Question: I'm trying to fit a div with position: fixed inside another div and next to another one
'''
<div class="container">
<div class="fixeddiv"></div>
<div class="contentdiv"></div>
</div>
'''
My container div have a width of 1300px and should be in the middle of the paeg (margin auto)
The fixed div should be on the left side inside the container but shouldn't move when scrolling to read the bottom of the content div
I have try around with position: fixed but it always ends up on the left side and not in the middle of the page.
To illustrate what i had like i have make this picture:

Can i have suggestions how i can make this work please. My thougths are going away from position fixed and try to solve it with javascript but i had like to do it without js.
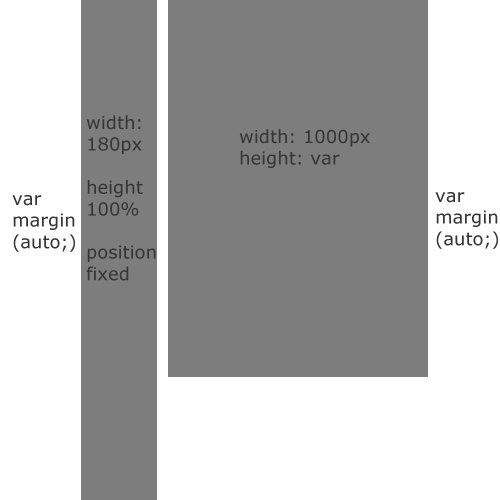
Answer: - 'fixed''div''top:0''bottom:0''overflow-y:scroll'- 'div''margin-left''fixed''div'
'''
* {
margin: 0;
padding: 0;
}
.container {
margin: 0 auto;
width: 400px;
border: 1px solid red;
}
.fixeddiv {
position: fixed;
top: 0;
bottom: 0;
width: 100px;
background: blue;
overflow-y: scroll;
}
.contentdiv {
margin: 0 0 0 120px;
border:2px solid green;
}
'''
'''
<div class="container">
<div class="fixeddiv">
<h1>fixed div</h1>
<p>Sed mollis, eros et ultrices tempus, mauris ipsum aliquam libero, non adipiscing dolor urna a orci. Nullam tincidunt adipiscing enim. Nunc interdum lacus sit amet orci. In ac felis quis tortor malesuada pretium.</p>
<p>Sed mollis, eros et ultrices tempus, mauris ipsum aliquam libero, non adipiscing dolor urna a orci. Nullam tincidunt adipiscing enim. Nunc interdum lacus sit amet orci. In ac felis quis tortor malesuada pretium.</p>
<p>Sed mollis, eros et ultrices tempus, mauris ipsum aliquam libero, non adipiscing dolor urna a orci. Nullam tincidunt adipiscing enim. Nunc interdum lacus sit amet orci. In ac felis quis tortor malesuada pretium.</p>
<p>Sed mollis, eros et ultrices tempus, mauris ipsum aliquam libero, non adipiscing dolor urna a orci. Nullam tincidunt adipiscing enim. Nunc interdum lacus sit amet orci. In ac felis quis tortor malesuada pretium.</p>
<p>Sed mollis, eros et ultrices tempus, mauris ipsum aliquam libero, non adipiscing dolor urna a orci. Nullam tincidunt adipiscing enim. Nunc interdum lacus sit amet orci. In ac felis quis tortor malesuada pretium.</p>
<p>Sed mollis, eros et ultrices tempus, mauris ipsum aliquam libero, non adipiscing dolor urna a orci. Nullam tincidunt adipiscing enim. Nunc interdum lacus sit amet orci. In ac felis quis tortor malesuada pretium.</p>
<p>Sed mollis, eros et ultrices tempus, mauris ipsum aliquam libero, non adipiscing dolor urna a orci. Nullam tincidunt adipiscing enim. Nunc interdum lacus sit amet orci. In ac felis quis tortor malesuada pretium.</p>
<p>Sed mollis, eros et ultrices tempus, mauris ipsum aliquam libero, non adipiscing dolor urna a orci. Nullam tincidunt adipiscing enim. Nunc interdum lacus sit amet orci. In ac felis quis tortor malesuada pretium.</p>
<p>Sed mollis, eros et ultrices tempus, mauris ipsum aliquam libero, non adipiscing dolor urna a orci. Nullam tincidunt adipiscing enim. Nunc interdum lacus sit amet orci. In ac felis quis tortor malesuada pretium.</p>
<p>Sed mollis, eros et ultrices tempus, mauris ipsum aliquam libero, non adipiscing dolor urna a orci. Nullam tincidunt adipiscing enim. Nunc interdum lacus sit amet orci. In ac felis quis tortor malesuada pretium.</p>
<p>Sed mollis, eros et ultrices tempus, mauris ipsum aliquam libero, non adipiscing dolor urna a orci. Nullam tincidunt adipiscing enim. Nunc interdum lacus sit amet orci. In ac felis quis tortor malesuada pretium.</p>
<p>Sed mollis, eros et ultrices tempus, mauris ipsum aliquam libero, non adipiscing dolor urna a orci. Nullam tincidunt adipiscing enim. Nunc interdum lacus sit amet orci. In ac felis quis tortor malesuada pretium.</p>
<p>Sed mollis, eros et ultrices tempus, mauris ipsum aliquam libero, non adipiscing dolor urna a orci. Nullam tincidunt adipiscing enim. Nunc interdum lacus sit amet orci. In ac felis quis tortor malesuada pretium.</p>
<p>Sed mollis, eros et ultrices tempus, mauris ipsum aliquam libero, non adipiscing dolor urna a orci. Nullam tincidunt adipiscing enim. Nunc interdum lacus sit amet orci. In ac felis quis tortor malesuada pretium.</p>
<p>Sed mollis, eros et ultrices tempus, mauris ipsum aliquam libero, non adipiscing dolor urna a orci. Nullam tincidunt adipiscing enim. Nunc interdum lacus sit amet orci. In ac felis quis tortor malesuada pretium.</p>
<p>Sed mollis, eros et ultrices tempus, mauris ipsum aliquam libero, non adipiscing dolor urna a orci. Nullam tincidunt adipiscing enim. Nunc interdum lacus sit amet orci. In ac felis quis tortor malesuada pretium.</p>
<p>Sed mollis, eros et ultrices tempus, mauris ipsum aliquam libero, non adipiscing dolor urna a orci. Nullam tincidunt adipiscing enim. Nunc interdum lacus sit amet orci. In ac felis quis tortor malesuada pretium.</p>
<p>Sed mollis, eros et ultrices tempus, mauris ipsum aliquam libero, non adipiscing dolor urna a orci. Nullam tincidunt adipiscing enim. Nunc interdum lacus sit amet orci. In ac felis quis tortor malesuada pretium.</p>
<p>Sed mollis, eros et ultrices tempus, mauris ipsum aliquam libero, non adipiscing dolor urna a orci. Nullam tincidunt adipiscing enim. Nunc interdum lacus sit amet orci. In ac felis quis tortor malesuada pretium.</p>
<p>Sed mollis, eros et ultrices tempus, mauris ipsum aliquam libero, non adipiscing dolor urna a orci. Nullam tincidunt adipiscing enim. Nunc interdum lacus sit amet orci. In ac felis quis tortor malesuada pretium.</p>
<p>Sed mollis, eros et ultrices tempus, mauris ipsum aliquam libero, non adipiscing dolor urna a orci. Nullam tincidunt adipiscing enim. Nunc interdum lacus sit amet orci. In ac felis quis tortor malesuada pretium.</p>
<p>Sed mollis, eros et ultrices tempus, mauris ipsum aliquam libero, non adipiscing dolor urna a orci. Nullam tincidunt adipiscing enim. Nunc interdum lacus sit amet orci. In ac felis quis tortor malesuada pretium.</p>
<p>Sed mollis, eros et ultrices tempus, mauris ipsum aliquam libero, non adipiscing dolor urna a orci. Nullam tincidunt adipiscing enim. Nunc interdum lacus sit amet orci. In ac felis quis tortor malesuada pretium.</p>
<p>Sed mollis, eros et ultrices tempus, mauris ipsum aliquam libero, non adipiscing dolor urna a orci. Nullam tincidunt adipiscing enim. Nunc interdum lacus sit amet orci. In ac felis quis tortor malesuada pretium.</p>
<p>Sed mollis, eros et ultrices tempus, mauris ipsum aliquam libero, non adipiscing dolor urna a orci. Nullam tincidunt adipiscing enim. Nunc interdum lacus sit amet orci. In ac felis quis tortor malesuada pretium.</p>
<p>Sed mollis, eros et ultrices tempus, mauris ipsum aliquam libero, non adipiscing dolor urna a orci. Nullam tincidunt adipiscing enim. Nunc interdum lacus sit amet orci. In ac felis quis tortor malesuada pretium.</p>
<p>Sed mollis, eros et ultrices tempus, mauris ipsum aliquam libero, non adipiscing dolor urna a orci. Nullam tincidunt adipiscing enim. Nunc interdum lacus sit amet orci. In ac felis quis tortor malesuada pretium.</p>
<p>Sed mollis, eros et ultrices tempus, mauris ipsum aliquam libero, non adipiscing dolor urna a orci. Nullam tincidunt adipiscing enim. Nunc interdum lacus sit amet orci. In ac felis quis tortor malesuada pretium.</p>
<p>Sed mollis, eros et ultrices tempus, mauris ipsum aliquam libero, non adipiscing dolor urna a orci. Nullam tincidunt adipiscing enim. Nunc interdum lacus sit amet orci. In ac felis quis tortor malesuada pretium.</p>
</div>
<div class="contentdiv">
<h1>width auto content</h1>
<p>Sed mollis, eros et ultrices tempus, mauris ipsum aliquam libero, non adipiscing dolor urna a orci. Nullam tincidunt adipiscing enim. Nunc interdum lacus sit amet orci. In ac felis quis tortor malesuada pretium.</p>
<p>Sed mollis, eros et ultrices tempus, mauris ipsum aliquam libero, non adipiscing dolor urna a orci. Nullam tincidunt adipiscing enim. Nunc interdum lacus sit amet orci. In ac felis quis tortor malesuada pretium.</p>
<p>Sed mollis, eros et ultrices tempus, mauris ipsum aliquam libero, non adipiscing dolor urna a orci. Nullam tincidunt adipiscing enim. Nunc interdum lacus sit amet orci. In ac felis quis tortor malesuada pretium.</p>
<p>Sed mollis, eros et ultrices tempus, mauris ipsum aliquam libero, non adipiscing dolor urna a orci. Nullam tincidunt adipiscing enim. Nunc interdum lacus sit amet orci. In ac felis quis tortor malesuada pretium.</p>
<p>Sed mollis, eros et ultrices tempus, mauris ipsum aliquam libero, non adipiscing dolor urna a orci. Nullam tincidunt adipiscing enim. Nunc interdum lacus sit amet orci. In ac felis quis tortor malesuada pretium.</p>
<p>Sed mollis, eros et ultrices tempus, mauris ipsum aliquam libero, non adipiscing dolor urna a orci. Nullam tincidunt adipiscing enim. Nunc interdum lacus sit amet orci. In ac felis quis tortor malesuada pretium.</p>
<p>Sed mollis, eros et ultrices tempus, mauris ipsum aliquam libero, non adipiscing dolor urna a orci. Nullam tincidunt adipiscing enim. Nunc interdum lacus sit amet orci. In ac felis quis tortor malesuada pretium.</p>
<p>Sed mollis, eros et ultrices tempus, mauris ipsum aliquam libero, non adipiscing dolor urna a orci. Nullam tincidunt adipiscing enim. Nunc interdum lacus sit amet orci. In ac felis quis tortor malesuada pretium.</p>
<p>Sed mollis, eros et ultrices tempus, mauris ipsum aliquam libero, non adipiscing dolor urna a orci. Nullam tincidunt adipiscing enim. Nunc interdum lacus sit amet orci. In ac felis quis tortor malesuada pretium.</p>
<p>Sed mollis, eros et ultrices tempus, mauris ipsum aliquam libero, non adipiscing dolor urna a orci. Nullam tincidunt adipiscing enim. Nunc interdum lacus sit amet orci. In ac felis quis tortor malesuada pretium.</p>
<p>Sed mollis, eros et ultrices tempus, mauris ipsum aliquam libero, non adipiscing dolor urna a orci. Nullam tincidunt adipiscing enim. Nunc interdum lacus sit amet orci. In ac felis quis tortor malesuada pretium.</p>
<p>Sed mollis, eros et ultrices tempus, mauris ipsum aliquam libero, non adipiscing dolor urna a orci. Nullam tincidunt adipiscing enim. Nunc interdum lacus sit amet orci. In ac felis quis tortor malesuada pretium.</p>
<p>Sed mollis, eros et ultrices tempus, mauris ipsum aliquam libero, non adipiscing dolor urna a orci. Nullam tincidunt adipiscing enim. Nunc interdum lacus sit amet orci. In ac felis quis tortor malesuada pretium.</p>
<p>Sed mollis, eros et ultrices tempus, mauris ipsum aliquam libero, non adipiscing dolor urna a orci. Nullam tincidunt adipiscing enim. Nunc interdum lacus sit amet orci. In ac felis quis tortor malesuada pretium.</p>
<p>Sed mollis, eros et ultrices tempus, mauris ipsum aliquam libero, non adipiscing dolor urna a orci. Nullam tincidunt adipiscing enim. Nunc interdum lacus sit amet orci. In ac felis quis tortor malesuada pretium.</p>
<p>Sed mollis, eros et ultrices tempus, mauris ipsum aliquam libero, non adipiscing dolor urna a orci. Nullam tincidunt adipiscing enim. Nunc interdum lacus sit amet orci. In ac felis quis tortor malesuada pretium.</p>
<p>Sed mollis, eros et ultrices tempus, mauris ipsum aliquam libero, non adipiscing dolor urna a orci. Nullam tincidunt adipiscing enim. Nunc interdum lacus sit amet orci. In ac felis quis tortor malesuada pretium.</p>
<p>Sed mollis, eros et ultrices tempus, mauris ipsum aliquam libero, non adipiscing dolor urna a orci. Nullam tincidunt adipiscing enim. Nunc interdum lacus sit amet orci. In ac felis quis tortor malesuada pretium.</p>
<p>Sed mollis, eros et ultrices tempus, mauris ipsum aliquam libero, non adipiscing dolor urna a orci. Nullam tincidunt adipiscing enim. Nunc interdum lacus sit amet orci. In ac felis quis tortor malesuada pretium.</p>
<p>Sed mollis, eros et ultrices tempus, mauris ipsum aliquam libero, non adipiscing dolor urna a orci. Nullam tincidunt adipiscing enim. Nunc interdum lacus sit amet orci. In ac felis quis tortor malesuada pretium.</p>
<p>Sed mollis, eros et ultrices tempus, mauris ipsum aliquam libero, non adipiscing dolor urna a orci. Nullam tincidunt adipiscing enim. Nunc interdum lacus sit amet orci. In ac felis quis tortor malesuada pretium.</p>
<p>Sed mollis, eros et ultrices tempus, mauris ipsum aliquam libero, non adipiscing dolor urna a orci. Nullam tincidunt adipiscing enim. Nunc interdum lacus sit amet orci. In ac felis quis tortor malesuada pretium.</p>
<p>Sed mollis, eros et ultrices tempus, mauris ipsum aliquam libero, non adipiscing dolor urna a orci. Nullam tincidunt adipiscing enim. Nunc interdum lacus sit amet orci. In ac felis quis tortor malesuada pretium.</p>
<p>Sed mollis, eros et ultrices tempus, mauris ipsum aliquam libero, non adipiscing dolor urna a orci. Nullam tincidunt adipiscing enim. Nunc interdum lacus sit amet orci. In ac felis quis tortor malesuada pretium.</p>
<p>Sed mollis, eros et ultrices tempus, mauris ipsum aliquam libero, non adipiscing dolor urna a orci. Nullam tincidunt adipiscing enim. Nunc interdum lacus sit amet orci. In ac felis quis tortor malesuada pretium.</p>
<p>Sed mollis, eros et ultrices tempus, mauris ipsum aliquam libero, non adipiscing dolor urna a orci. Nullam tincidunt adipiscing enim. Nunc interdum lacus sit amet orci. In ac felis quis tortor malesuada pretium.</p>
<p>Sed mollis, eros et ultrices tempus, mauris ipsum aliquam libero, non adipiscing dolor urna a orci. Nullam tincidunt adipiscing enim. Nunc interdum lacus sit amet orci. In ac felis quis tortor malesuada pretium.</p>
<p>Sed mollis, eros et ultrices tempus, mauris ipsum aliquam libero, non adipiscing dolor urna a orci. Nullam tincidunt adipiscing enim. Nunc interdum lacus sit amet orci. In ac felis quis tortor malesuada pretium.</p>
<p>Sed mollis, eros et ultrices tempus, mauris ipsum aliquam libero, non adipiscing dolor urna a orci. Nullam tincidunt adipiscing enim. Nunc interdum lacus sit amet orci. In ac felis quis tortor malesuada pretium.</p>
</div>
</div>
'''